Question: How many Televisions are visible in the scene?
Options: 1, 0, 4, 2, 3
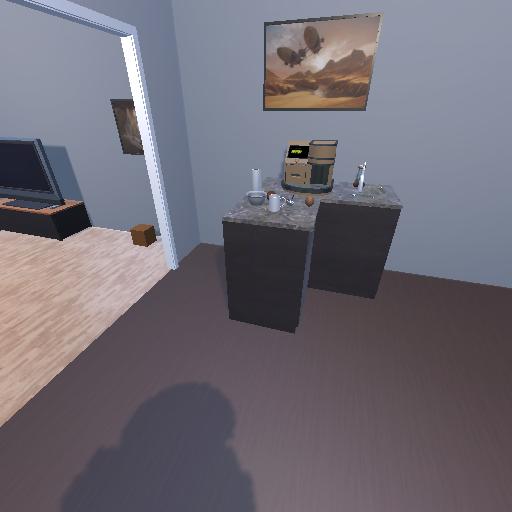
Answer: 1